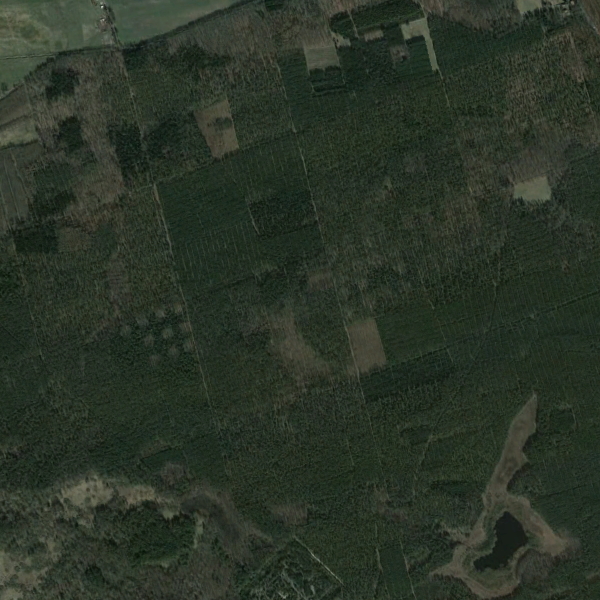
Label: Farmland